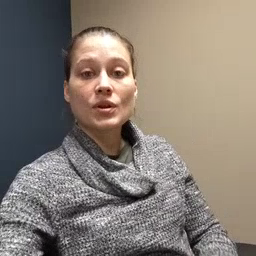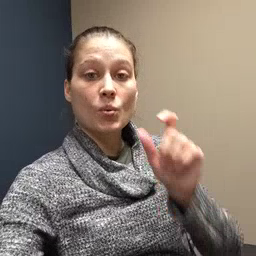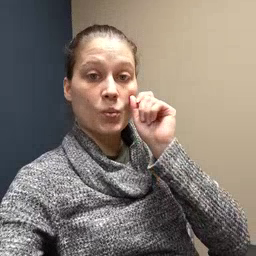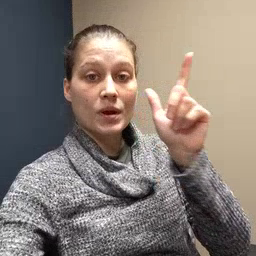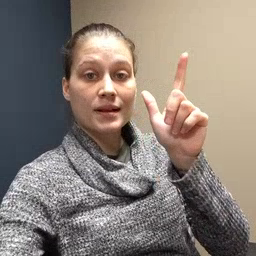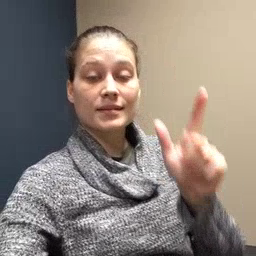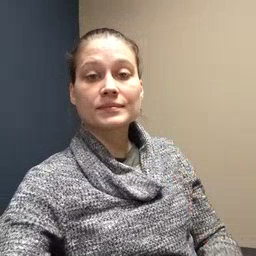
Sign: wake